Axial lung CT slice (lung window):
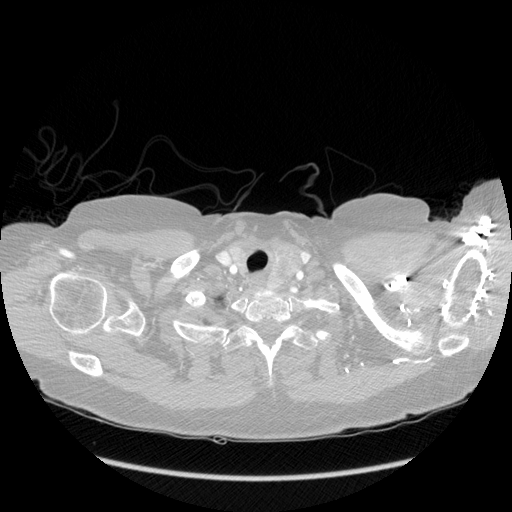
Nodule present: no